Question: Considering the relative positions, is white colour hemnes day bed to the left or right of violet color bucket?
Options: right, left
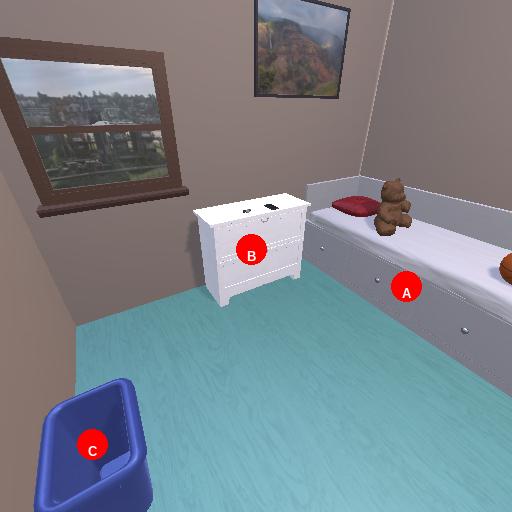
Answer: right